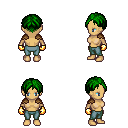
a pixel art fantasy rpg character, female body template, human, tanned skin, leather shoulder armor, teal pants, green parted hairstyle, gold gloves, four views (front, back, left, right), 2x2 character sprite sheet, small pixel art, hard edges, no anti-aliasing